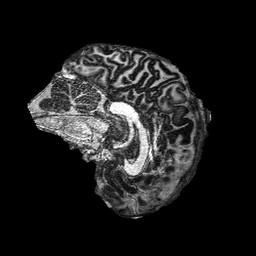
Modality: MP2RAGE
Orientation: sagittal